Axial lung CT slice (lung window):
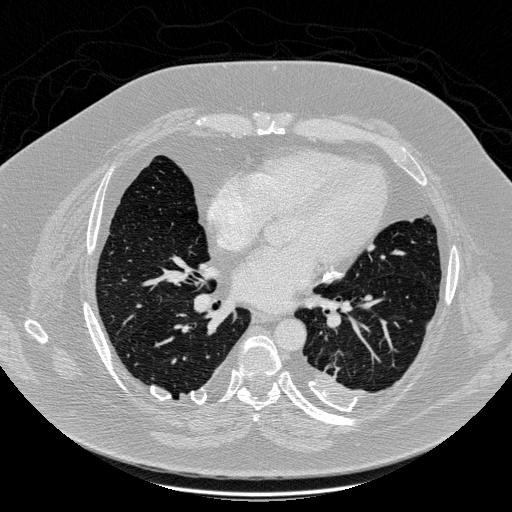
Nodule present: no